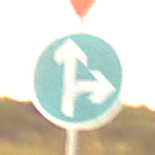
Verkehrszeichen: VorgeschriebeneFahrtrichtungGeradeausOderRechts
Zusatzzeichen oben: VorfahrtGewaehren
Umgebung: Outdoor, Nature
Tageszeit: Night
Wetter: Clear
Licht: Natural
Jahreszeit: NotSpecified
Kontrast: LowContrast